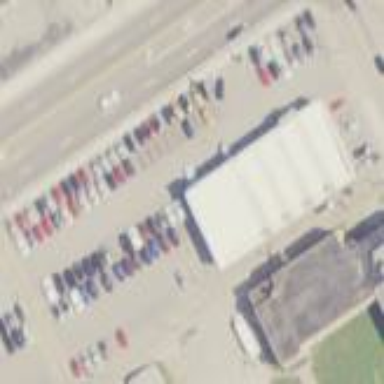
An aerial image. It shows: Parking area with surface.